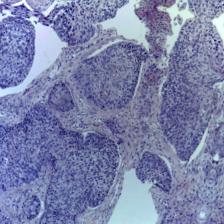
Diagnosis: OSCC